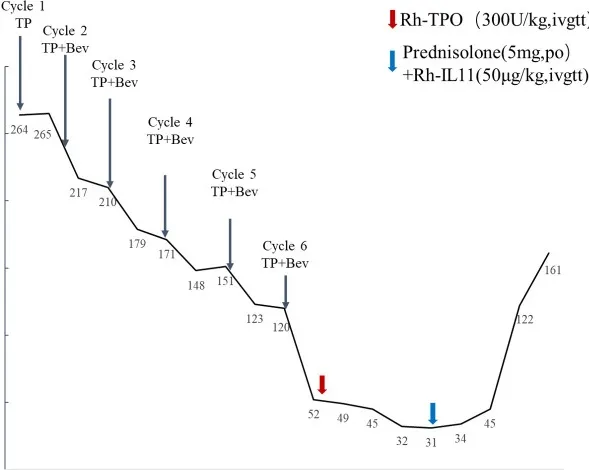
Changes in platelet count in relation to treatment.
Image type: pathology (immunostaining)